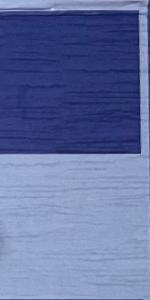
Label: Empty